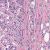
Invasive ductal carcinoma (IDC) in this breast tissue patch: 1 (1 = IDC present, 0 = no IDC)